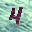
Label: 4